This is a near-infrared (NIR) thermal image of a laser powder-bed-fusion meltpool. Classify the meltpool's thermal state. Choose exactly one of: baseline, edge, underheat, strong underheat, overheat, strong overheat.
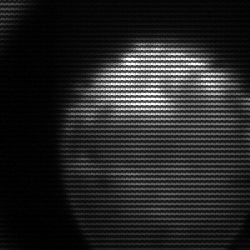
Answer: edge